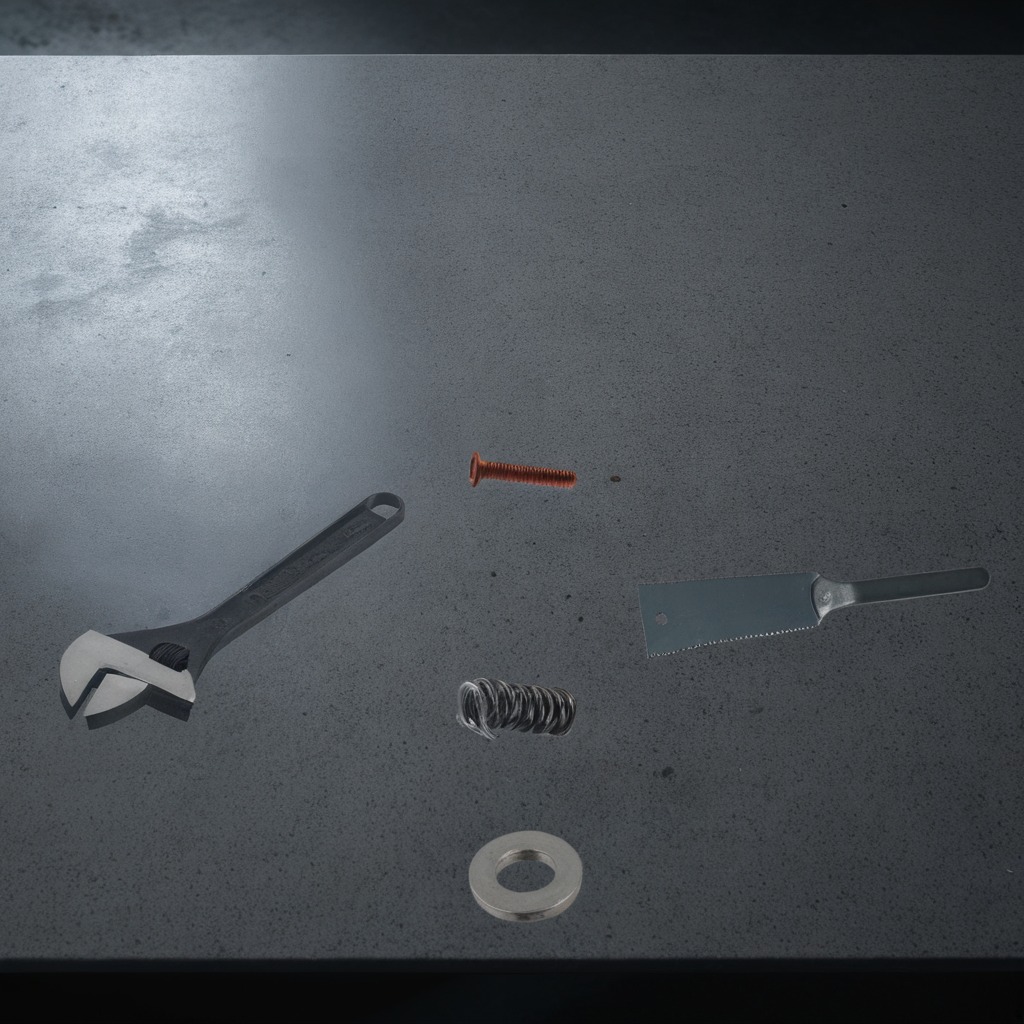
A flat metal washer, an iron nail, a coiled metal spring, a handheld metal saw, and a wrench are lying on a clean granite table inside a workshop at night.